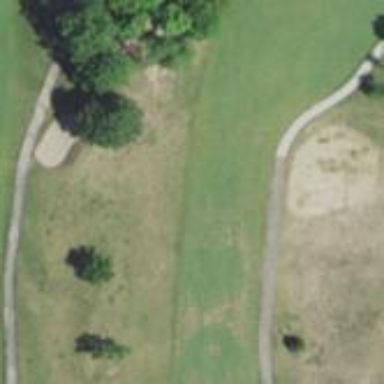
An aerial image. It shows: Scenic golf fairway.